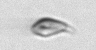
Label: Cryptophyta